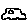
Label: car